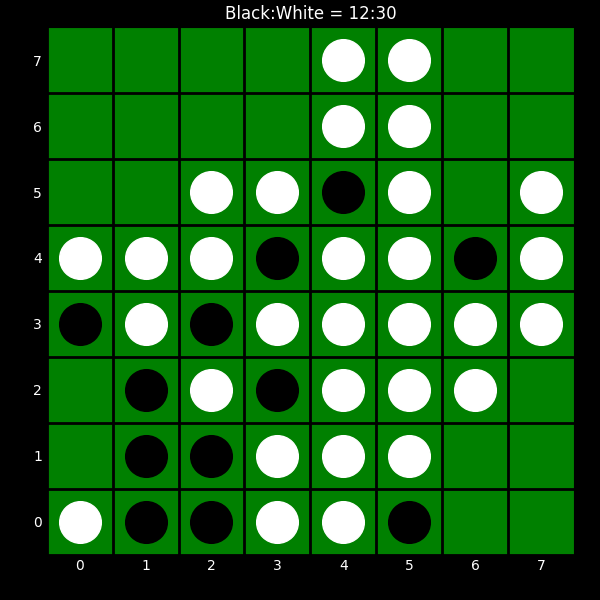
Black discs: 12
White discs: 30